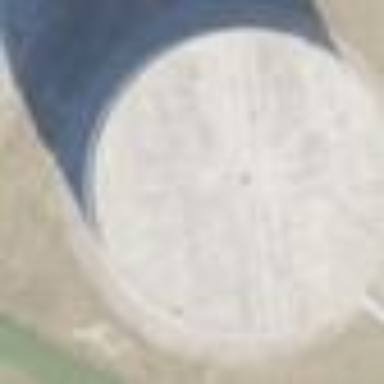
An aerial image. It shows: Storage tank that is man-made.